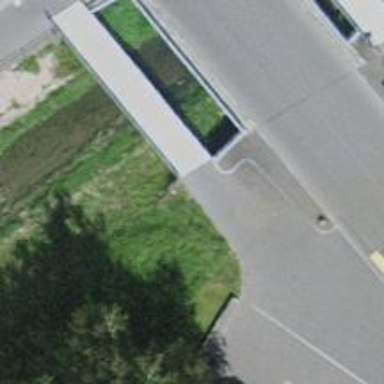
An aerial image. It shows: Footway road on concrete bridge.